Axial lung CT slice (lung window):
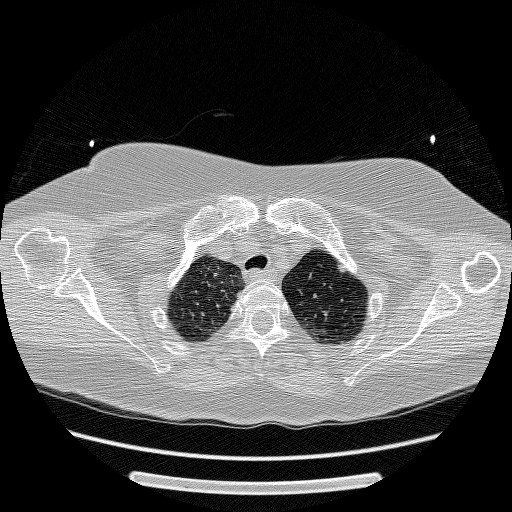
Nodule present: no